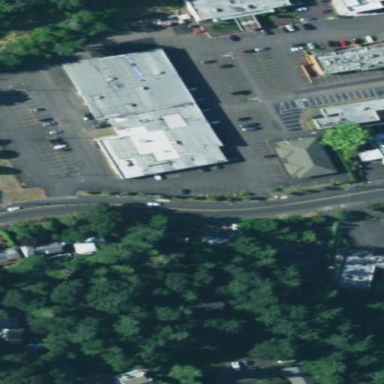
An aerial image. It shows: Parking area.